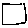
Label: square